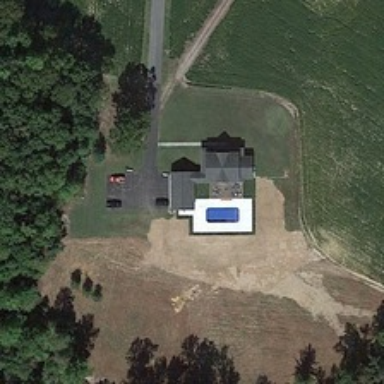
A gray building with a red cars and a pond is surrounded by many green trees and meadows .